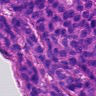
Metastatic tissue present: yes